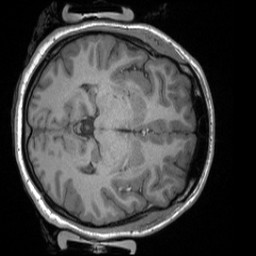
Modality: T1w
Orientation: axial